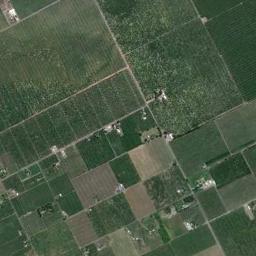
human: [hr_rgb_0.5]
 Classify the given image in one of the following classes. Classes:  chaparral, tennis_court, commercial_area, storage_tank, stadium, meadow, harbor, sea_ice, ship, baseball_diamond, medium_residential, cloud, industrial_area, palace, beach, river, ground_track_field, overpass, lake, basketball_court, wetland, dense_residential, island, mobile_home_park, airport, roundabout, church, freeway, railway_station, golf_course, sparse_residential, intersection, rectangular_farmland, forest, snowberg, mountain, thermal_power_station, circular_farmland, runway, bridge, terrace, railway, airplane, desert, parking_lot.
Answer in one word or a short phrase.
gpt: rectangular_farmland